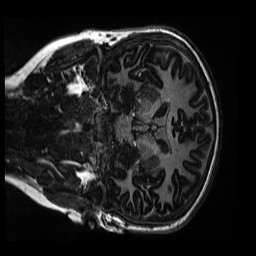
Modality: MP2RAGE
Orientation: coronal
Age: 11
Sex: female
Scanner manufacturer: siemens
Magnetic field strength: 3 T
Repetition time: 4 s
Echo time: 0.00303 s